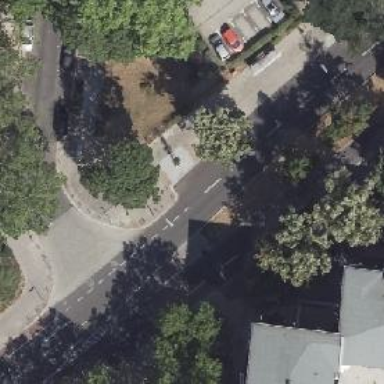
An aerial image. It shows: Unmarked crossing on footway.